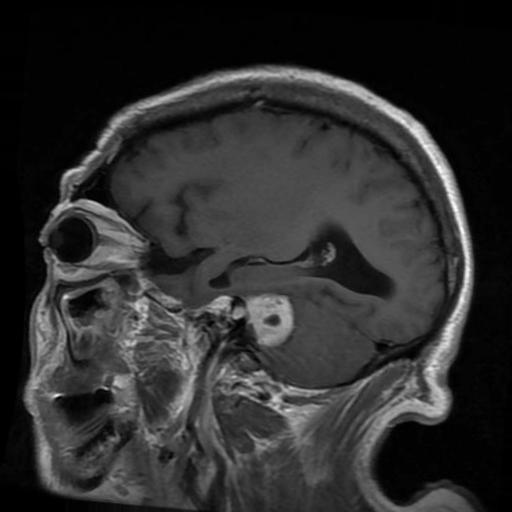
Label: meningioma